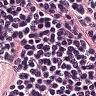
Metastatic tissue present: no